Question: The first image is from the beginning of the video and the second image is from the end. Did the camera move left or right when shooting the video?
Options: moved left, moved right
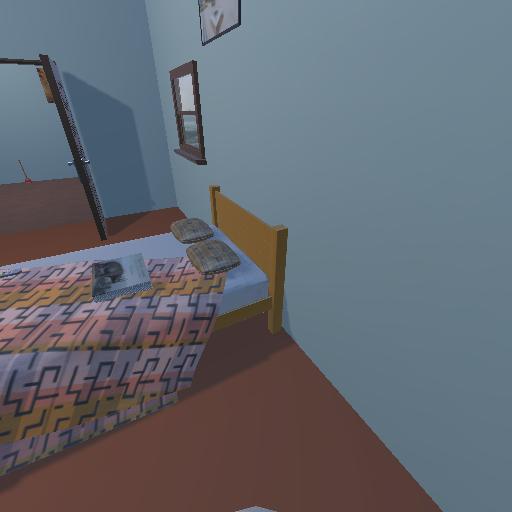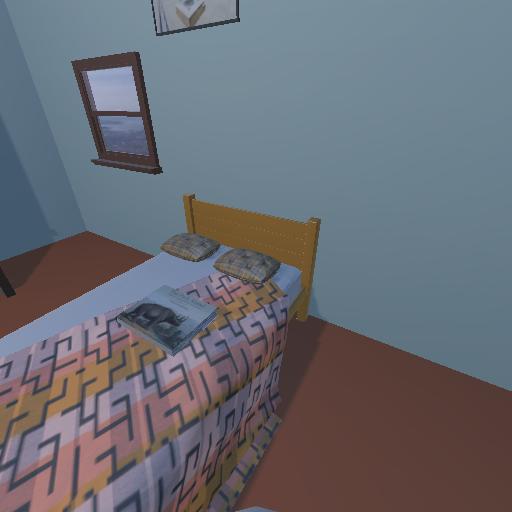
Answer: moved left